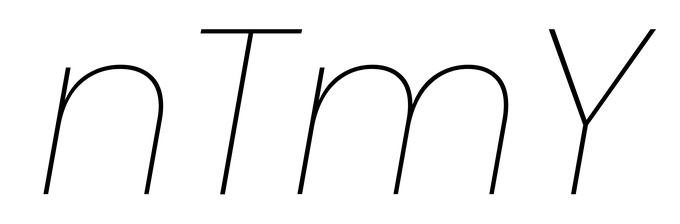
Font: Poppins-ThinItalic